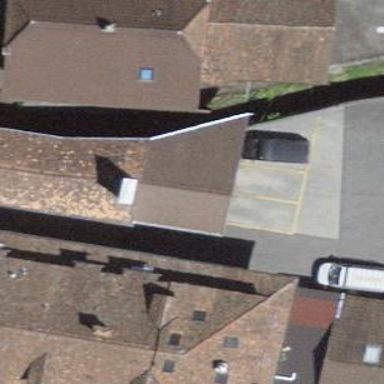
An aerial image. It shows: Rural barn.